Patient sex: F
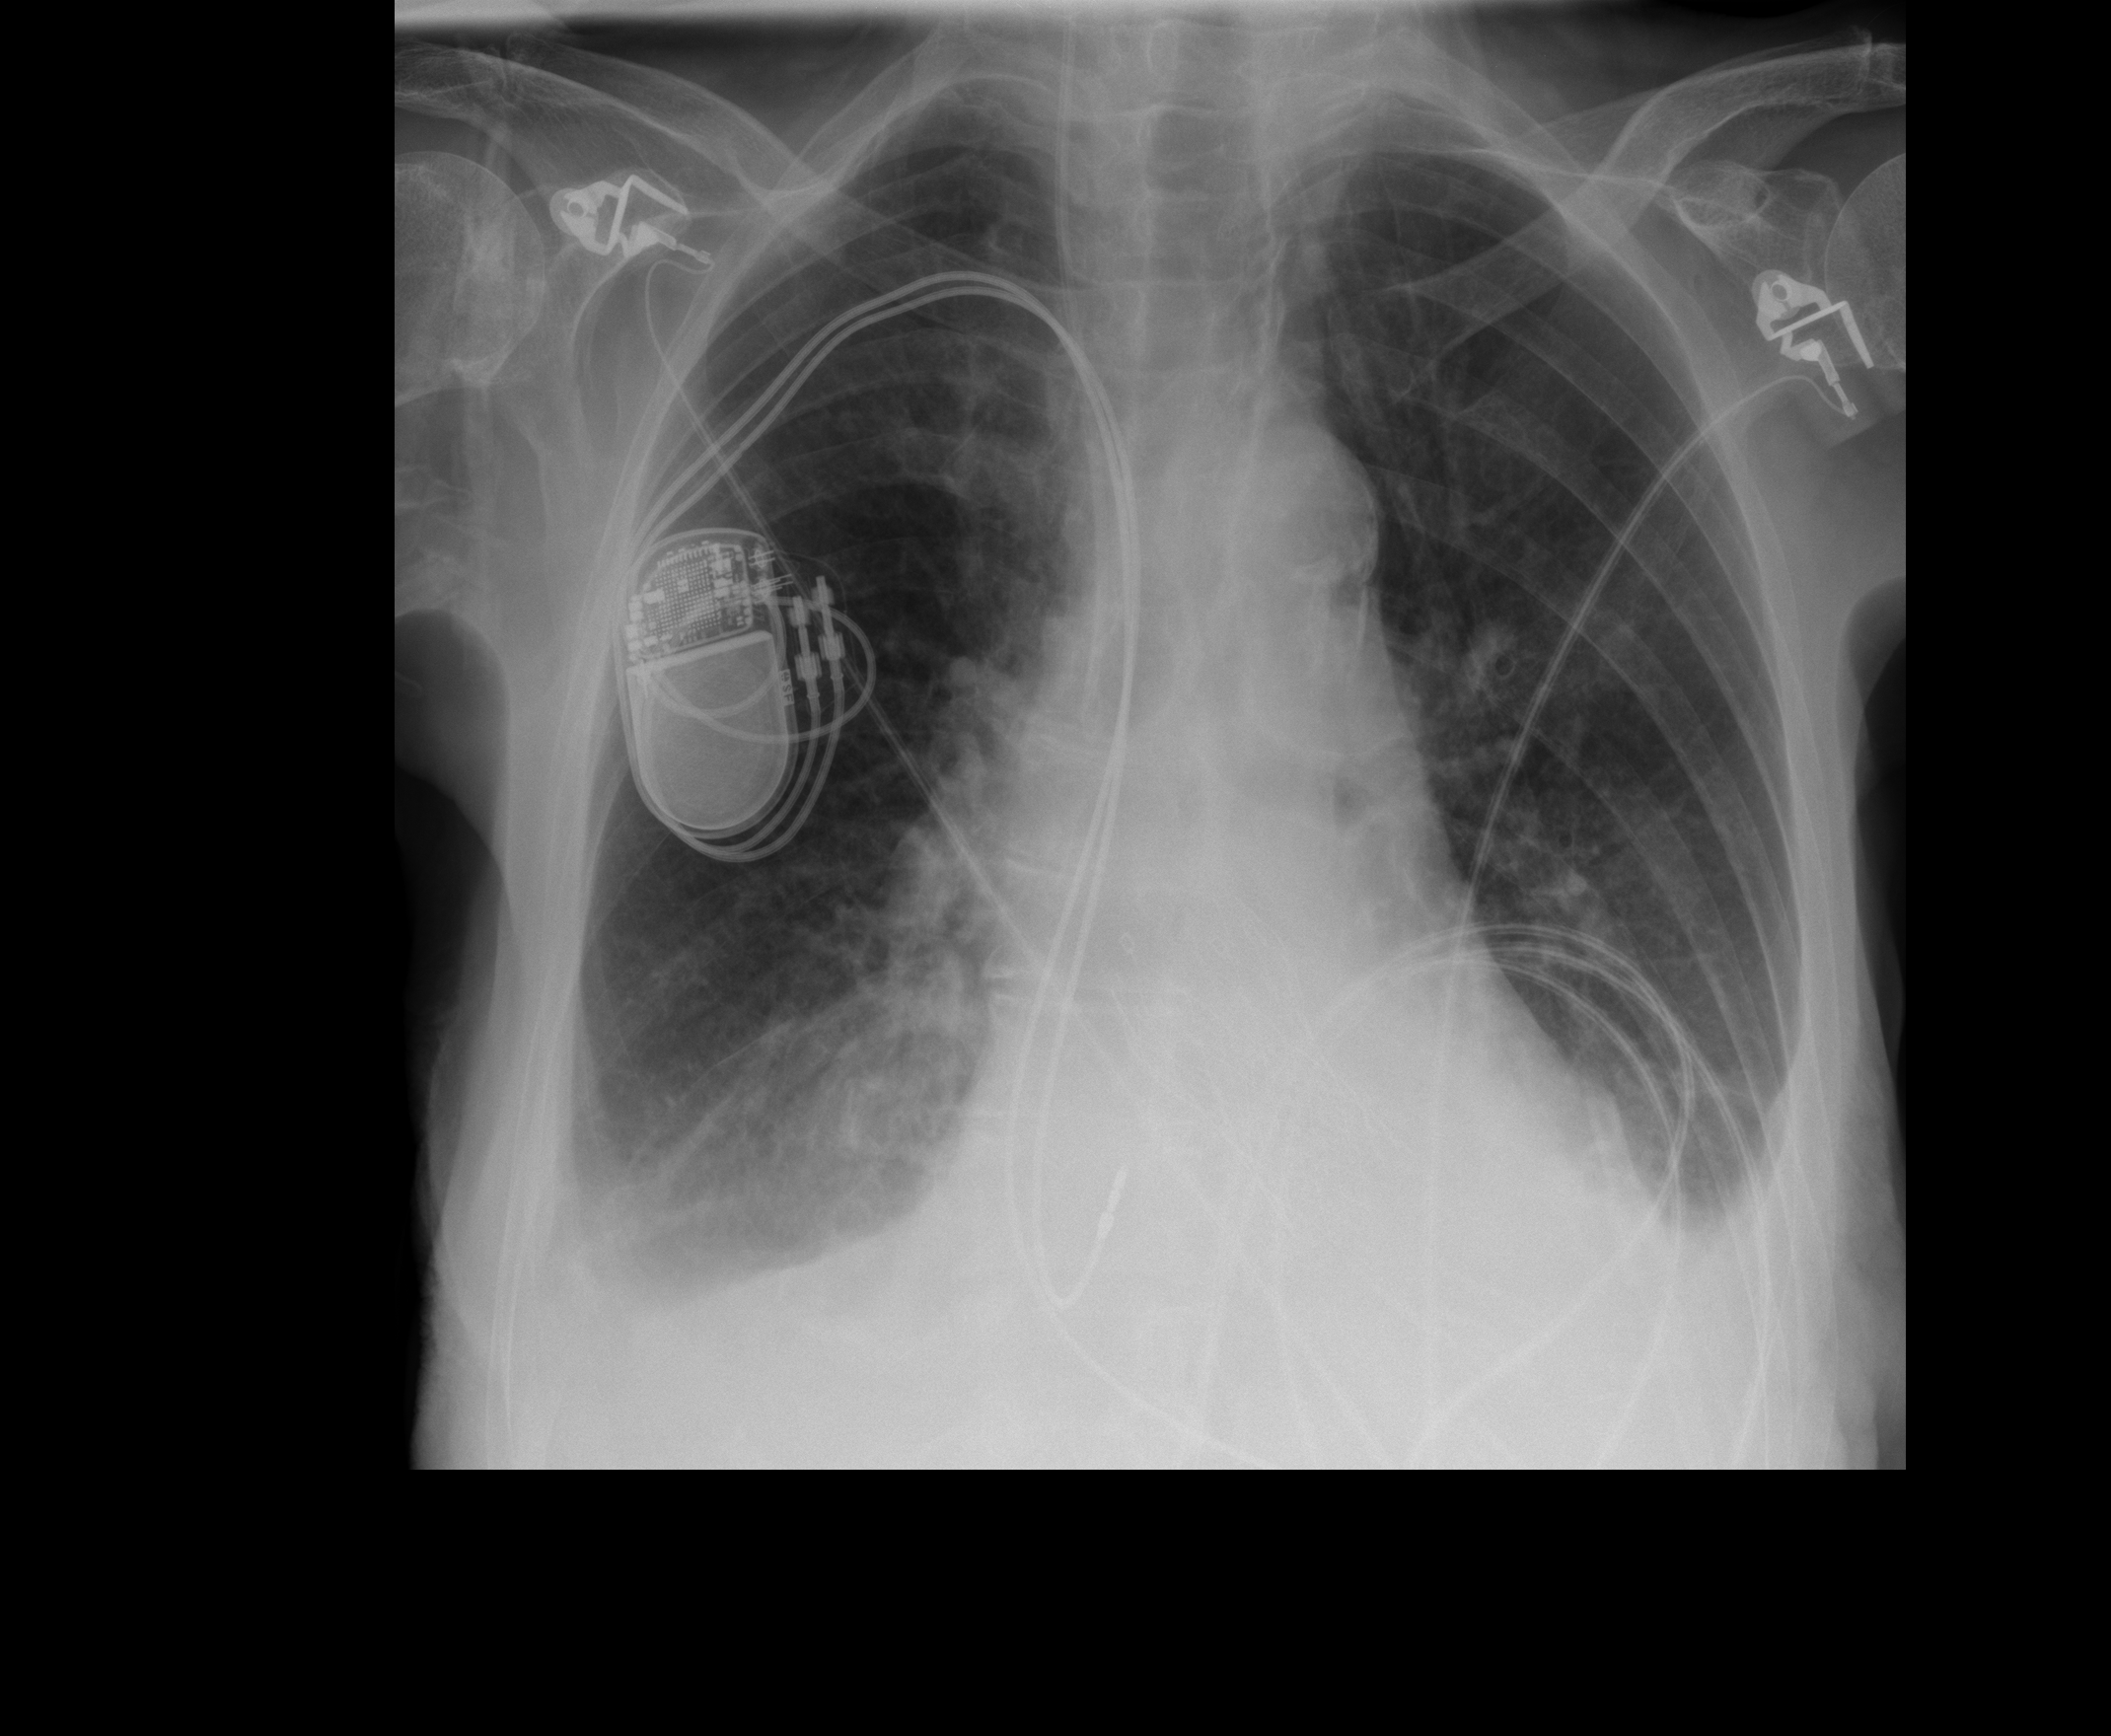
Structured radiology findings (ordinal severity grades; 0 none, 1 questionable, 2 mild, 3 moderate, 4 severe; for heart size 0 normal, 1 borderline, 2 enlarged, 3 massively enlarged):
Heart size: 2
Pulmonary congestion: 1
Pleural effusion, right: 2
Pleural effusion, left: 2
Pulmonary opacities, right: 0
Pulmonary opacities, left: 0
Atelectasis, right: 2
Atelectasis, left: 2